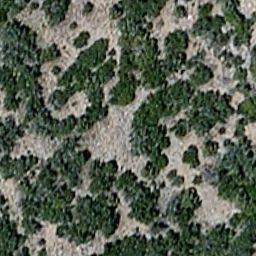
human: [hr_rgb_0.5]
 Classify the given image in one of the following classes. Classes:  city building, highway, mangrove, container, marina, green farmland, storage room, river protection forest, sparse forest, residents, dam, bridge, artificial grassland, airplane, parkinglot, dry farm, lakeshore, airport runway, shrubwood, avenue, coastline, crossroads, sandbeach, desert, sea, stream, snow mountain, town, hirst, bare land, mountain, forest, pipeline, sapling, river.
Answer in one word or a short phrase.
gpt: sparse forest